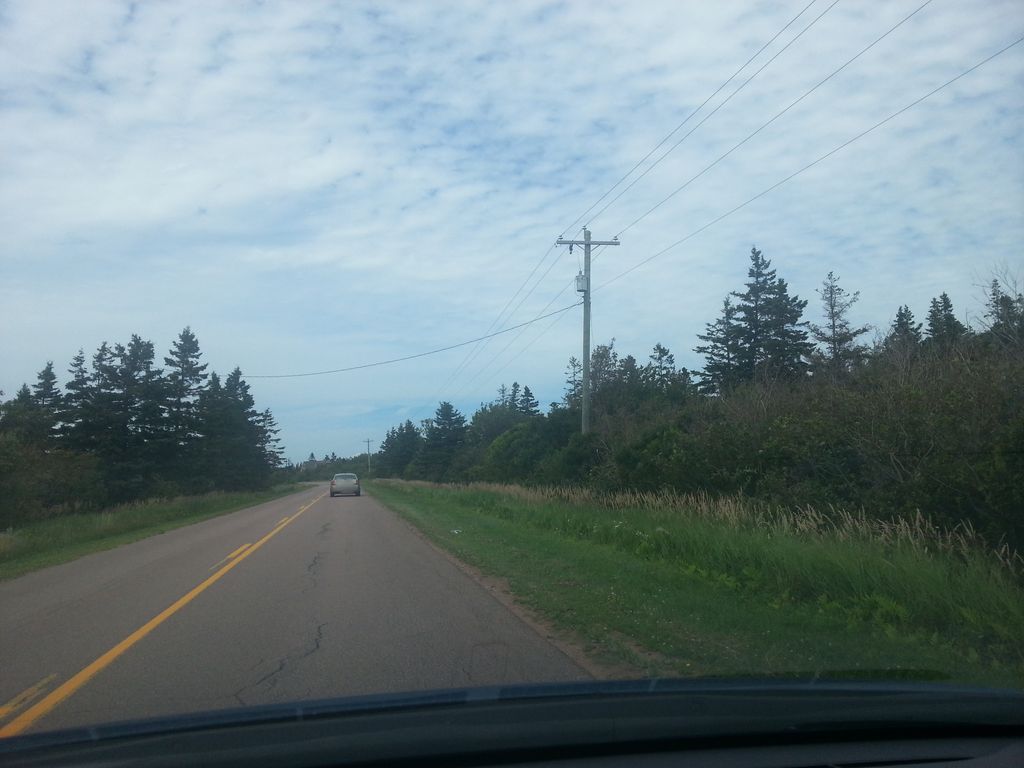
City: charlottetown